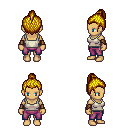
a pixel art fantasy rpg character, female body template, human, tanned skin, white pirate shirt, magenta pants, blonde short topknot hairstyle, leather bracers, four views (front, back, left, right), 2x2 character sprite sheet, small pixel art, hard edges, no anti-aliasing